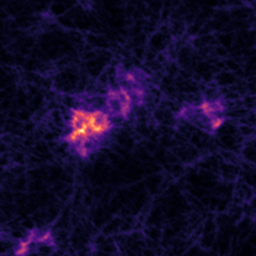
Label: Super-resolution F-actin image